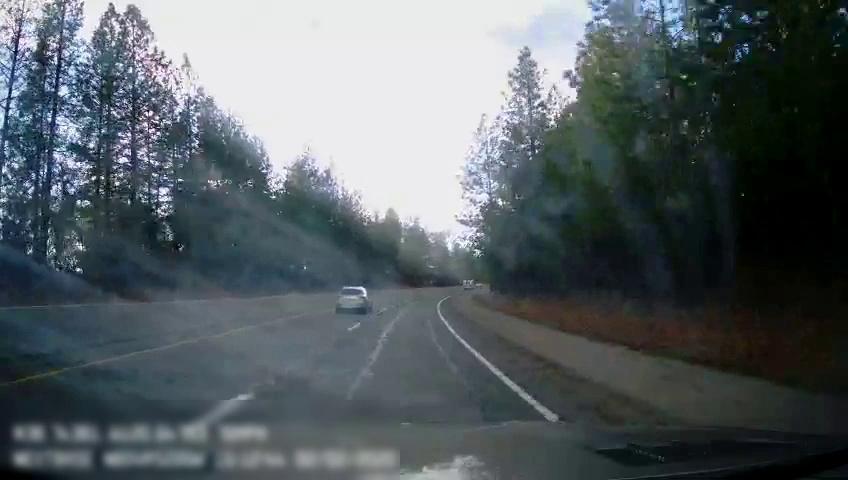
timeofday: Day
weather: Sunny
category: Drivable Space
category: Vehicles | Van
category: Vehicles | Car
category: Lanes | Alternate Lane
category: Lanes | Current Lane
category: Lanes | Alternate Lane